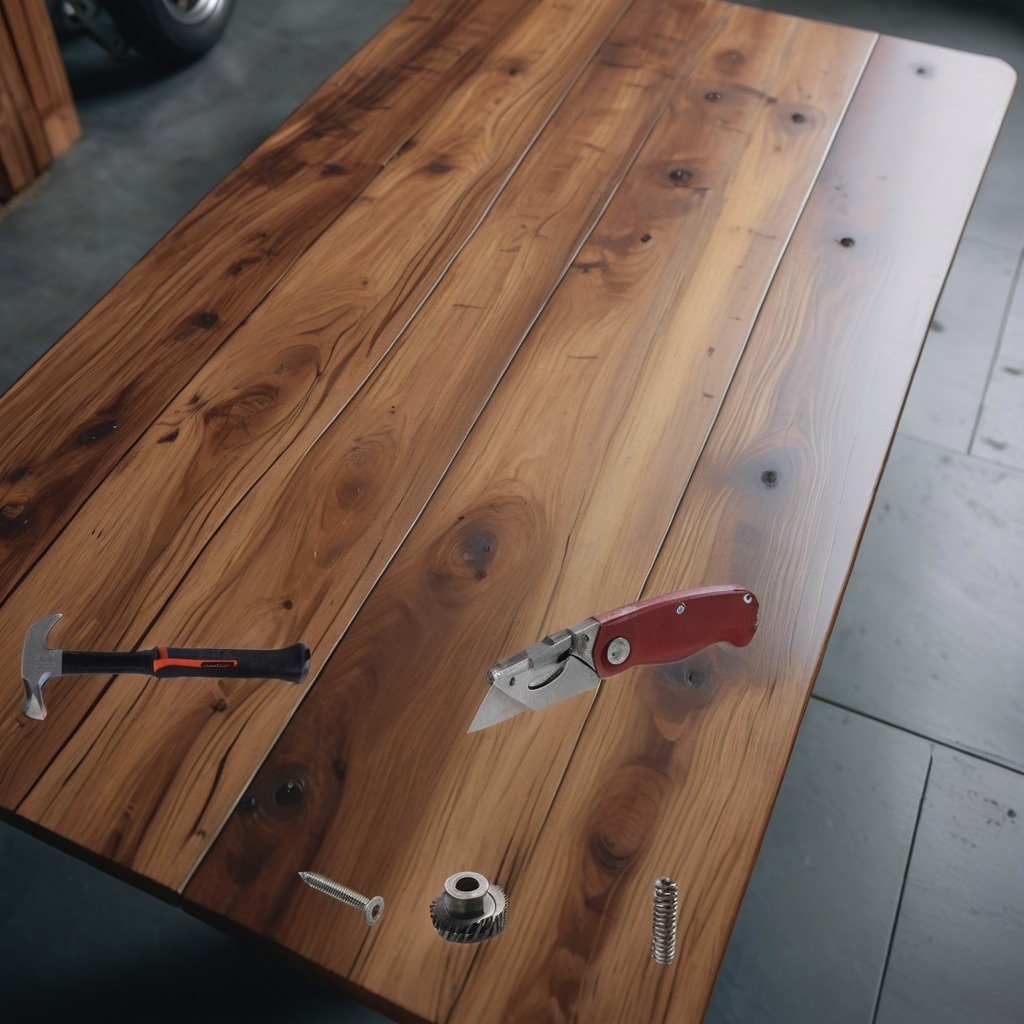
A gear with teeth, a knife, a screw, a hammer, and a metal spring are lying on the wooden table.